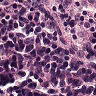
Metastatic tissue present: no